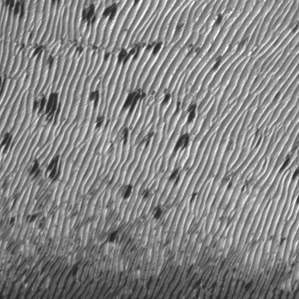
Label: frost